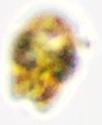
Label: Akashiwo